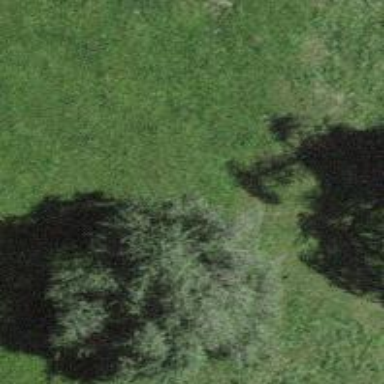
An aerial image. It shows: Deciduous tree with lush green leaves.